Interaction volume radius: 10 \u00c5
Interaction volume height: 10 \u00c5
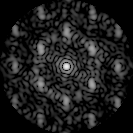
Disorder parameter: 0.5329